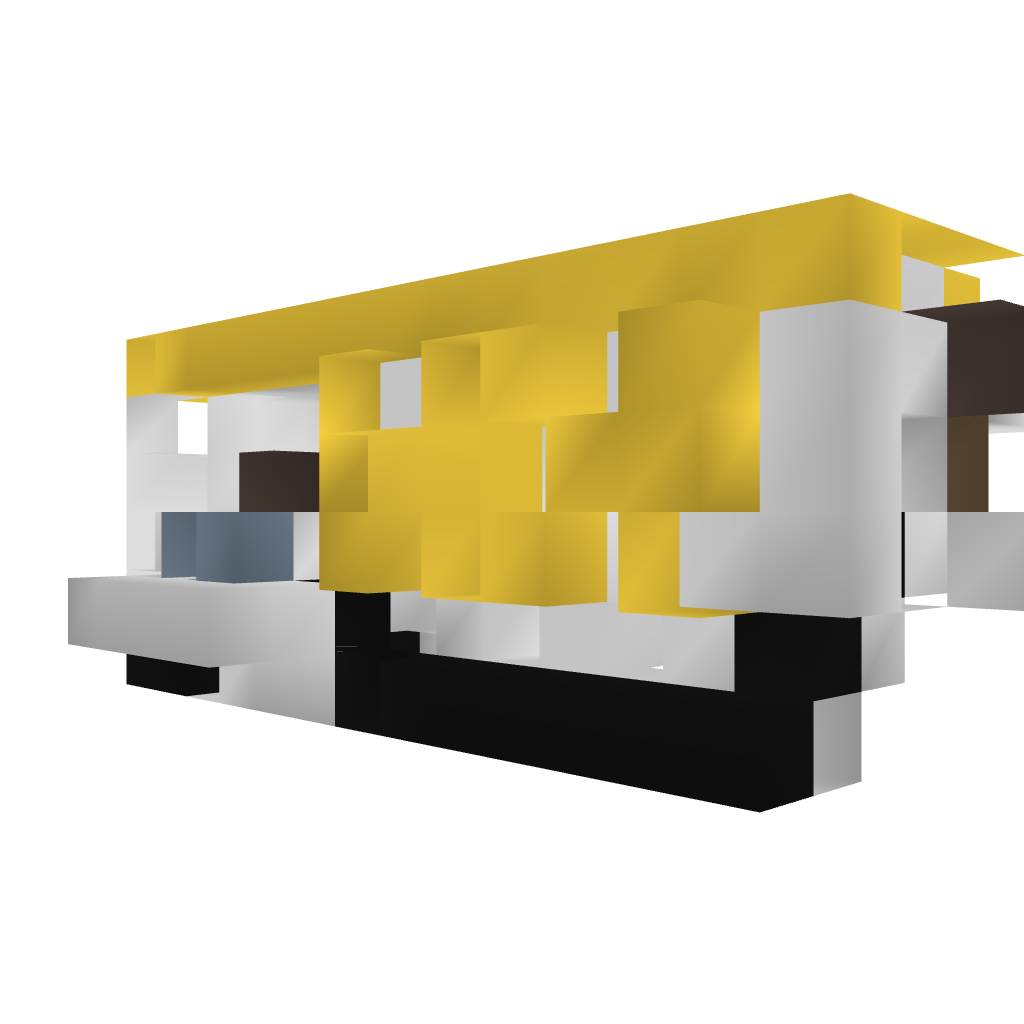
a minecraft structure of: Mini Bank/Insta-Chest